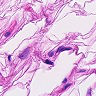
Metastatic tissue present: no